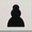
Piece: bP